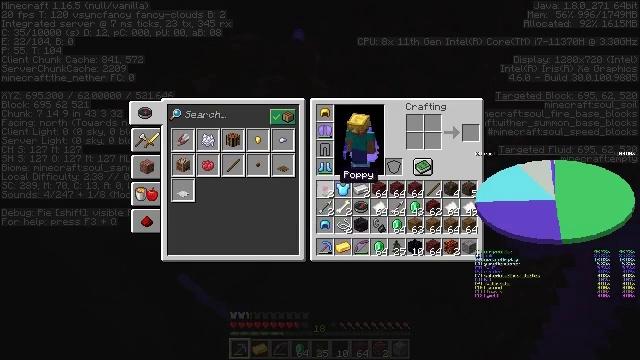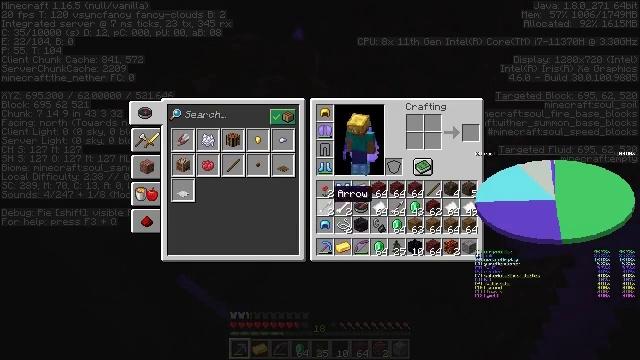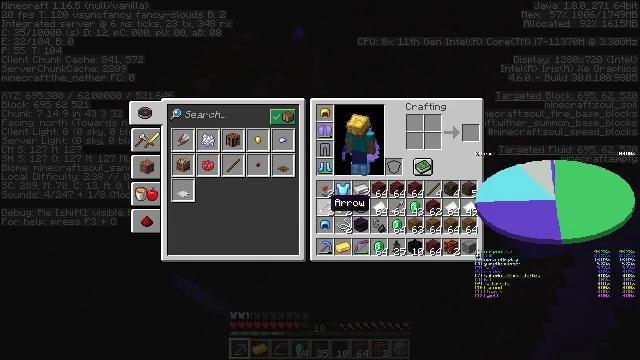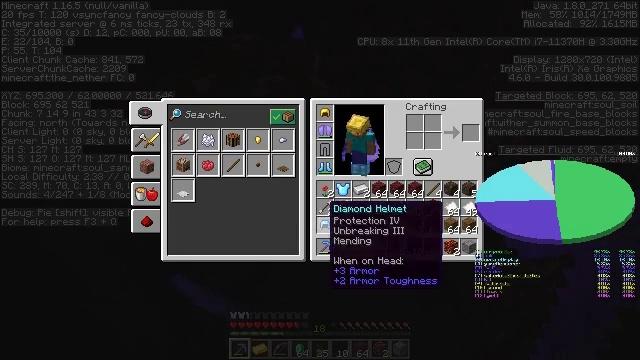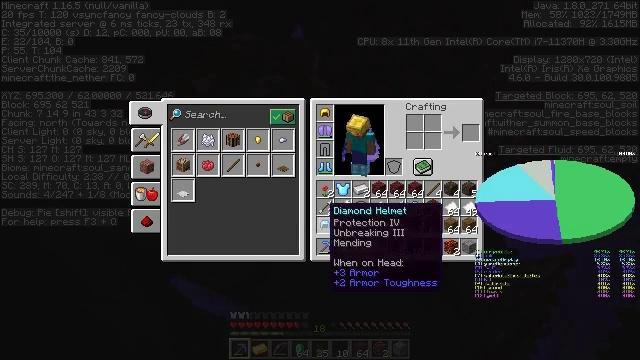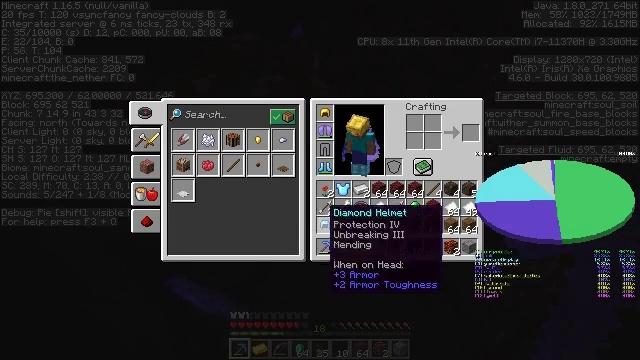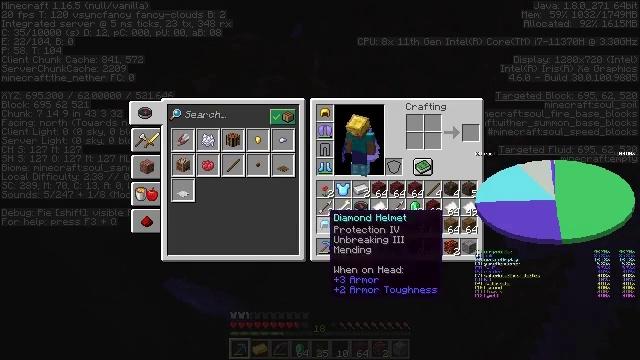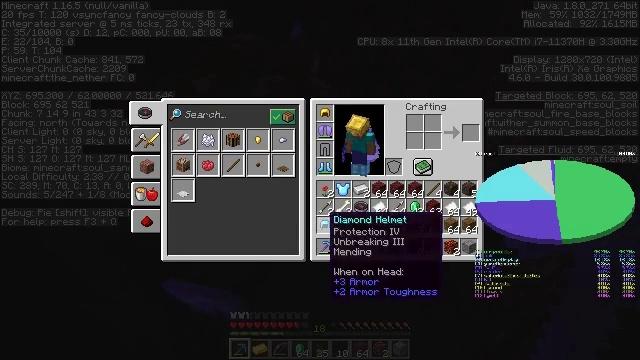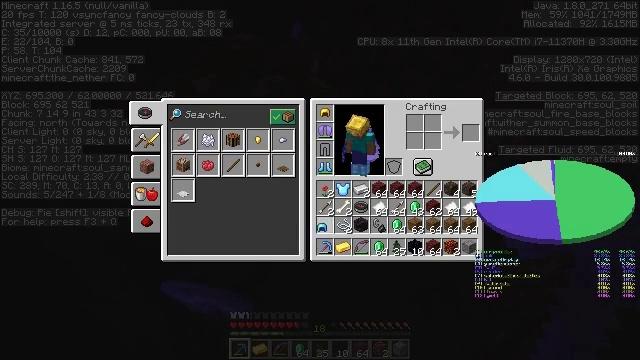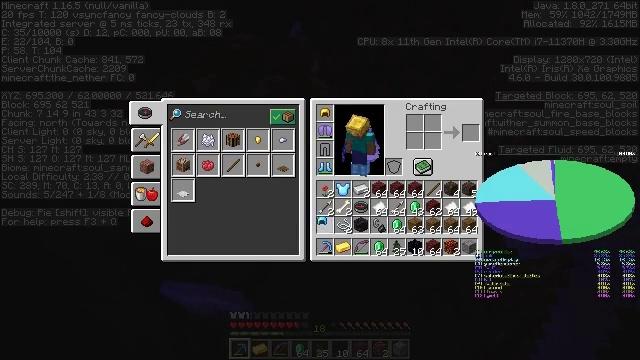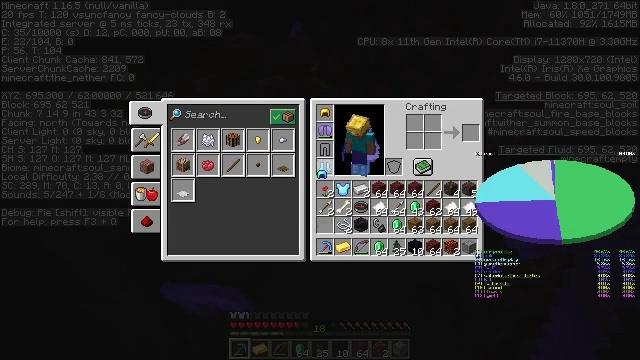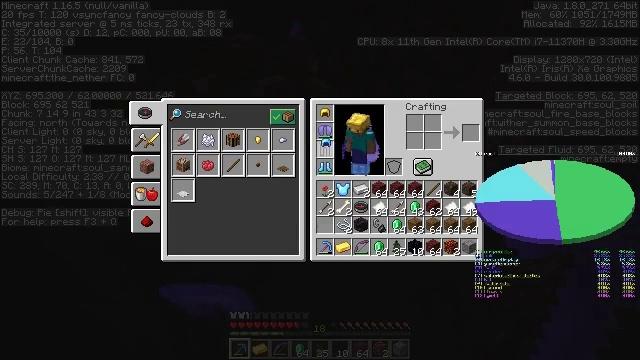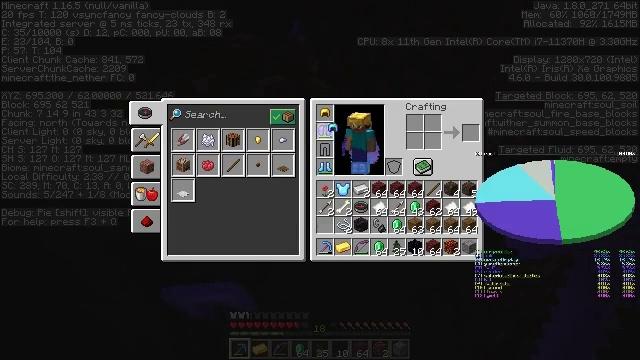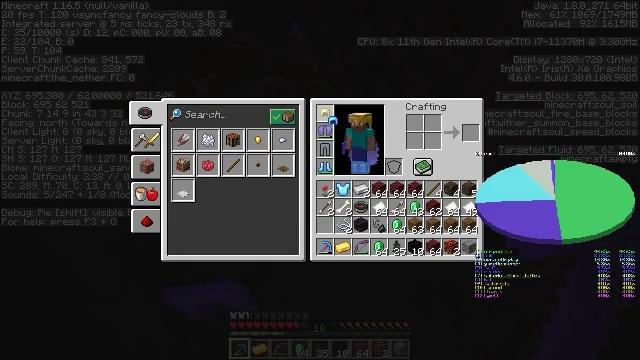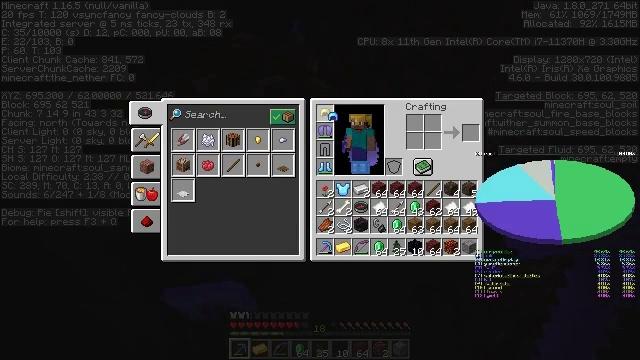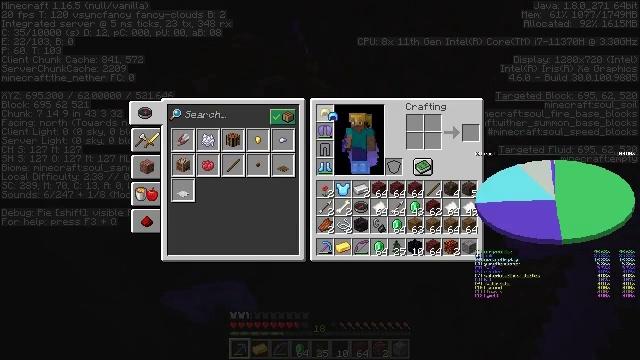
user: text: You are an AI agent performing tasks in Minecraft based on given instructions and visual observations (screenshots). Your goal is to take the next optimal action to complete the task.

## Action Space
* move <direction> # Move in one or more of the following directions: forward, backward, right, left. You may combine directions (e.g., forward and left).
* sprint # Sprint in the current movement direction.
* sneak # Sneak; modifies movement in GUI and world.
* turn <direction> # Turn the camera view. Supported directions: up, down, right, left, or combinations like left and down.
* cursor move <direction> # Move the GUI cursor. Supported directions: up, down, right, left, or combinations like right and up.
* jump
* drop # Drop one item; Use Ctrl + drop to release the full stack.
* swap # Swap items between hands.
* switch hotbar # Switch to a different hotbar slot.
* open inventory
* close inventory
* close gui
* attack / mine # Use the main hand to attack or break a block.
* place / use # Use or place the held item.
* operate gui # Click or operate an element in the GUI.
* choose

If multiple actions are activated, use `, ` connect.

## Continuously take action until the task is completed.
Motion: motion action
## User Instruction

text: Drop a golden helmet.
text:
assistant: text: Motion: cursor move down
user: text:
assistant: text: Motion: cursor move down
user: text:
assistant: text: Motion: no_op
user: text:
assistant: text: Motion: no_op
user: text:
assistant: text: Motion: no_op
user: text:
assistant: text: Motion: no_op
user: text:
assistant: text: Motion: no_op
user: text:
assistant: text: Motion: operate gui
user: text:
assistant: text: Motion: operate gui
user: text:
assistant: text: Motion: cursor move up
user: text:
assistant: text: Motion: cursor move up
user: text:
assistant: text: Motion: cursor move up
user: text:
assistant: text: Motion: cursor move up
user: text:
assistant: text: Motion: no_op
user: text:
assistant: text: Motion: no_op
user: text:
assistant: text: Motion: no_op
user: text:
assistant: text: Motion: no_op
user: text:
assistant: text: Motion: no_op
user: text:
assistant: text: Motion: no_op
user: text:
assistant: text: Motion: operate gui
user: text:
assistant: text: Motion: operate gui
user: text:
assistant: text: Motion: no_op
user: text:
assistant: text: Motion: no_op
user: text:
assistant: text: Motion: no_op
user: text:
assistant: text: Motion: cursor move up
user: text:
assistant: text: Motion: cursor move up
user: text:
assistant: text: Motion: no_op
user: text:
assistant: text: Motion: no_op
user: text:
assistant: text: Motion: operate gui
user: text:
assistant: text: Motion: operate gui